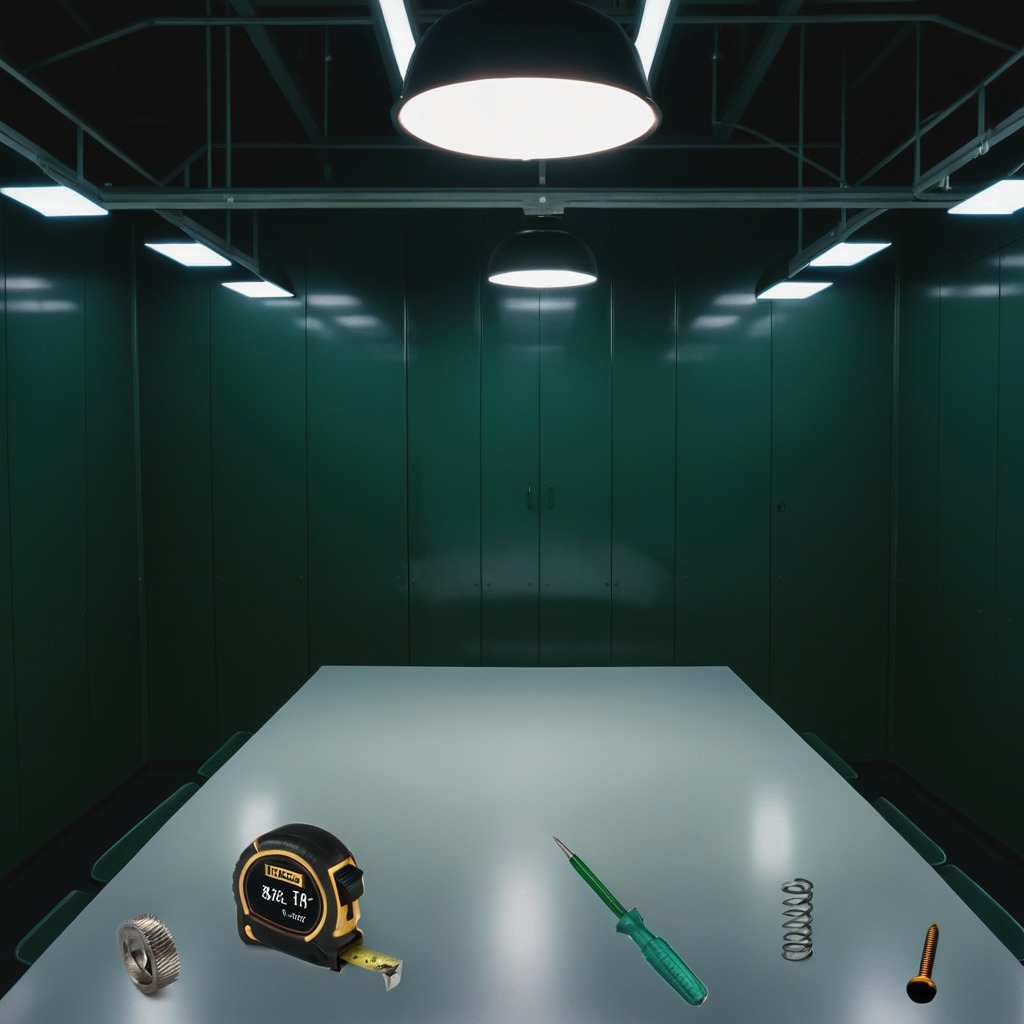
A screwdriver, a gear with teeth, a measuring tape, a coiled metal spring, and a screwdriver are lying on the table in the railway signal maintenance room.